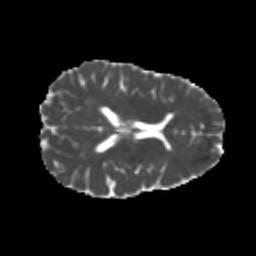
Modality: MD
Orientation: axial
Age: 23
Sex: male
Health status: healthy
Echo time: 0.074 s